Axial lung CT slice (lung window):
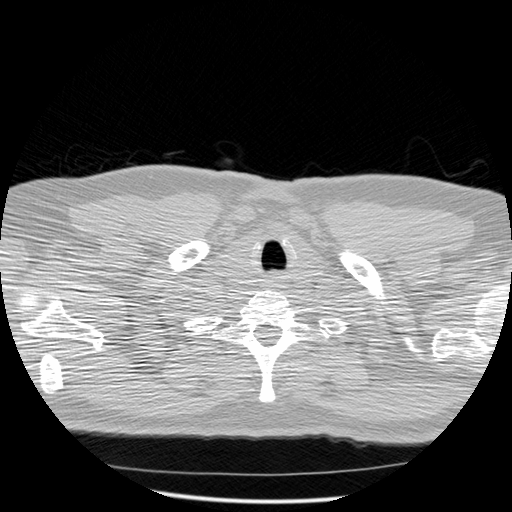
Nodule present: no